Question: I state that in my app I'm using Parse.com for storing and managing data.
In my tableview I have introduced two different custom cells. A is displayed if there is an image and the other hand is displayed if the image is not present.
Now everything seems to work but when I go to make the application run the Tableview crash reporting this error:
46**
Can you explain where I'm wrong?
'''
- (void)viewDidLoad {
[super viewDidLoad];
self.FFTableView.delegate = self;
self.FFTableView.dataSource = self;
CellaSelezionata = -1;
}
-(void)viewDidAppear:(BOOL)animated {
[self QueryForPost];
}
-(void)QueryForPost {
PFQuery *QueryForFriend=[PFQuery queryWithClassName:FF_AMICIZIE_CLASS];
[QueryForFriend whereKey:FF_AMICIZIE_A_USER equalTo:[PFUser currentUser]];
[QueryForFriend whereKey:FF_AMICIZIE_STATO equalTo:@"Confermato"];
[QueryForFriend includeKey:FF_AMICIZIE_DA_USER];
PFQuery *QueryYES = [PFQuery queryWithClassName:FF_POST_CLASS];
[QueryYES whereKey:FF_POST_FLASH_POST_BOOLEANVALUE equalTo:[NSNumber numberWithBool:YES]];
[QueryYES whereKey:FF_POST_SCELTI equalTo:[PFUser currentUser]];
PFQuery *normalPostByFriends = [PFQuery queryWithClassName: FF_POST_CLASS];
[normalPostByFriends whereKey: FF_POST_FLASH_POST_BOOLEANVALUE equalTo: [NSNumber numberWithBool: NO]];
[normalPostByFriends whereKey: FF_POST_UTENTE matchesKey:FF_AMICIZIE_DA_USER inQuery:QueryForFriend];
PFQuery *normalPostByUser = [PFQuery queryWithClassName:FF_POST_CLASS];
[normalPostByUser whereKey:FF_POST_FLASH_POST_BOOLEANVALUE equalTo: [NSNumber numberWithBool: NO]];
[normalPostByUser whereKey:FF_POST_UTENTE equalTo: [PFUser currentUser]];
PFQuery *query = [PFQuery orQueryWithSubqueries:@[QueryYES,normalPostByFriends,normalPostByUser]];
[query includeKey:FF_POST_UTENTE];
[query orderByDescending:FF_CREATEDAT];
[query findObjectsInBackgroundWithBlock:^(NSArray *results, NSError *error) {
if (!error) {
ArrayforPost = [[NSMutableArray alloc] init];
for (PFObject *object in results) {
[ArrayforPost addObject:object];
}
[self.FFTableView reloadData];
}
}];
}
-(CGFloat)valoreAltezzaCella:(NSInteger)index {
PFObject *objectPost = [ArrayforPost objectAtIndex:index];
NSString *text = [objectPost objectForKey:@"Testo"];
CGSize MAX = CGSizeMake(230, 10000);
UIFont *FONT = [UIFont systemFontOfSize:14];
CGSize altezzaLabel = [text boundingRectWithSize:MAX options:NSStringDrawingUsesLineFragmentOrigin attributes:@{NSFontAttributeName:FONT }context:nil].size;
return altezzaLabel.height;
}
- (NSInteger)numberOfSectionsInTableView:(UITableView *)tableView {
return 1;
}
- (NSInteger)tableView:(UITableView *)tableView numberOfRowsInSection:(NSInteger)section {
return [ArrayforPost count];
}
- (UITableViewCell *)tableView:(UITableView *)tableView cellForRowAtIndexPath:(NSIndexPath *)indexPath {
PFObject *ObjectPost = [ArrayforPost objectAtIndex:indexPath.row];
// FIRST CUSTOM CELL
if (![ObjectPost objectForKey:FF_POST_IMMAGINE]) {
static NSString *IdentificazioneCella = @"CellPost";
FFCustomCellTimelineSocial * Cella = (FFCustomCellTimelineSocial *)[self.FFTableView dequeueReusableCellWithIdentifier:IdentificazioneCella];
if (Cella == nil) {
Cella = [[FFCustomCellTimelineSocial alloc]
initWithStyle:UITableViewCellStyleSubtitle
reuseIdentifier:IdentificazioneCella ];
}
Cella.backgroundCell.layer.cornerRadius = 2.0f;
Cella.backgroundCell.layer.borderColor = [UIColor colorWithRed:(219/255.0) green:(219/255.0) blue:(219/255.0) alpha:(1)].CGColor;
Cella.backgroundCell.layer.borderWidth = 1.0f;
Cella.backgroundCell.autoresizingMask = UIViewAutoresizingFlexibleHeight;
Cella.BackgroundText.layer.cornerRadius = 2.0f;
Cella.BackgroundText.layer.borderColor = [UIColor colorWithRed:(219/255.0) green:(219/255.0) blue:(219/255.0) alpha:(1)].CGColor;
Cella.BackgroundText.layer.borderWidth = 0.0f;
Cella.BackgroundText.autoresizingMask = UIViewAutoresizingFlexibleHeight;
Cella.TimeBackground.layer.cornerRadius = 2.0f;
Cella.TimeBackground.layer.borderColor = [UIColor colorWithRed:(219/255.0) green:(219/255.0) blue:(219/255.0) alpha:(1)].CGColor;
Cella.TimeBackground.layer.borderWidth = 1.0f;
Cella.ViewTestataCell.layer.cornerRadius = 2.0f;
Cella.ViewTestataCell.layer.borderColor = [UIColor colorWithRed:(219/255.0) green:(219/255.0) blue:(219/255.0) alpha:(1)].CGColor;
Cella.ViewTestataCell.layer.borderWidth = 1.0f;
Cella.FFImmagineUtente.layer.masksToBounds = YES;
Cella.FFImmagineUtente.layer.cornerRadius = 20.0f;
Cella.FFImmagineUtente.contentMode = UIViewContentModeScaleAspectFill;
Cella.FFTestoUtenteLabel.font = [UIFont fontWithName:@"Helvetica" size:14.0f];
NSString *text = [ObjectPost objectForKey:FF_POST_TEXT];
Cella.FFTestoUtenteLabel.text = text;
[Cella.FFTestoUtenteLabel setLineBreakMode:NSLineBreakByTruncatingTail];
NSDate *currDate = [NSDate date];
NSDateFormatter *dateFormatter = [[NSDateFormatter alloc]init];
[dateFormatter setDateFormat:@"dd MMM"];
NSString *dateString = [dateFormatter stringFromDate:currDate];
Cella.DataCorrente.text = dateString;
NSString *NomeUser = [[ObjectPost objectForKey:FF_POST_UTENTE] objectForKey:FF_USER_NOMECOGNOME];
Cella.FFNomeUtenteLabel.text = NomeUser;
NSString *ImmagineUtente = [[ObjectPost objectForKey:FF_POST_UTENTE] objectForKey:FF_USER_FOTOPROFILO];
Cella.FFImmagineUtente.file = (PFFile *)ImmagineUtente;
[Cella.FFImmagineUtente loadInBackground];
if (CellaSelezionata == indexPath.row) {
CGFloat AltezzaLabel = [self valoreAltezzaCella: indexPath.row];
Cella.FFTestoUtenteLabel.frame = CGRectMake(Cella.FFTestoUtenteLabel.frame.origin.x, Cella.FFTestoUtenteLabel.frame.origin.y, Cella.FFTestoUtenteLabel.frame.size.width, AltezzaLabel); }
else {
Cella.FFTestoUtenteLabel.frame = CGRectMake(Cella.FFTestoUtenteLabel.frame.origin.x, Cella.FFTestoUtenteLabel.frame.origin.y, Cella.FFTestoUtenteLabel.frame.size.width, 55);
}
PFObject *rowObject = [ArrayforPost objectAtIndex:indexPath.row];
if([[rowObject objectForKey:FF_POST_FLASH_POST_BOOLEANVALUE ] boolValue]) {
Cella.FlashPostImg.image = [UIImage imageNamed:@"FFNotificaFlash"];
}
else {
Cella.FlashPostImg.image = [UIImage imageNamed:@" "]; }
return Cella;
}
else {
// SECOND CUSTOM CELL
static NSString *IdentificazioneCellaIMG = @"CellIMG";
FFCustomCellWithImage * CellaIMG = (FFCustomCellWithImage * )[self.FFTableView dequeueReusableCellWithIdentifier:IdentificazioneCellaIMG];
CellaIMG = (FFCustomCellWithImage * )[self.FFTableView dequeueReusableCellWithIdentifier:IdentificazioneCellaIMG];
if (CellaIMG == nil) {
CellaIMG = [[FFCustomCellWithImage alloc]
initWithStyle:UITableViewCellStyleSubtitle
reuseIdentifier:IdentificazioneCellaIMG ];
}
NSString *FotoPostSocial = [ObjectPost objectForKey:FF_POST_IMMAGINE];
CellaIMG.FotoPost.file = (PFFile *)FotoPostSocial;
[CellaIMG.FotoPost loadInBackground];
CellaIMG.backgroundCell.layer.cornerRadius = 2.0f;
CellaIMG.backgroundCell.layer.borderColor = [UIColor colorWithRed:(219/255.0) green:(219/255.0) blue:(219/255.0) alpha:(1)].CGColor;
CellaIMG.backgroundCell.layer.borderWidth = 1.0f;
CellaIMG.backgroundCell.autoresizingMask = UIViewAutoresizingFlexibleHeight;
CellaIMG.TimeBackground.layer.cornerRadius = 2.0f;
CellaIMG.TimeBackground.layer.borderColor = [UIColor colorWithRed:(219/255.0) green:(219/255.0) blue:(219/255.0) alpha:(1)].CGColor;
CellaIMG.TimeBackground.layer.borderWidth = 1.0f;
CellaIMG.ViewTestataCell.layer.cornerRadius = 2.0f;
CellaIMG.ViewTestataCell.layer.borderColor = [UIColor colorWithRed:(219/255.0) green:(219/255.0) blue:(219/255.0) alpha:(1)].CGColor;
CellaIMG.ViewTestataCell.layer.borderWidth = 1.0f;
CellaIMG.FotoProfilo.layer.masksToBounds = YES;
CellaIMG.FotoProfilo.layer.cornerRadius = 20.0f;
CellaIMG.FotoProfilo.contentMode = UIViewContentModeScaleAspectFill;
CellaIMG.TestoPost.font = [UIFont fontWithName:@"Helvetica" size:14.0f];
NSString *text = [ObjectPost objectForKey:FF_POST_TEXT];
CellaIMG.TestoPost.text = text;
[CellaIMG.TestoPost setLineBreakMode:NSLineBreakByTruncatingTail];
NSDate *currDate = [NSDate date];
NSDateFormatter *dateFormatter = [[NSDateFormatter alloc]init];
[dateFormatter setDateFormat:@"dd MMM"];
NSString *dateString = [dateFormatter stringFromDate:currDate];
CellaIMG.DataPost.text = dateString;
NSString *NomeUser = [[ObjectPost objectForKey:FF_POST_UTENTE] objectForKey:FF_USER_NOMECOGNOME];
CellaIMG.NomeUtente.text = NomeUser;
NSString *ImmagineUtente = [[ObjectPost objectForKey:FF_POST_UTENTE] objectForKey:FF_USER_FOTOPROFILO];
CellaIMG.FotoProfilo.file = (PFFile *)ImmagineUtente;
[CellaIMG.FotoProfilo loadInBackground];
if (CellaSelezionata == indexPath.row) {
CGFloat AltezzaLabel = [self valoreAltezzaCella: indexPath.row];
CellaIMG.TestoPost.frame = CGRectMake(CellaIMG.TestoPost.frame.origin.x, CellaIMG.TestoPost.frame.origin.y, CellaIMG.TestoPost.frame.size.width, AltezzaLabel);
}
else {
CellaIMG.TestoPost.frame = CGRectMake(CellaIMG.TestoPost.frame.origin.x, CellaIMG.TestoPost.frame.origin.y, CellaIMG.TestoPost.frame.size.width, 75);
}
return CellaIMG;
}
}
- (CGFloat)tableView:(UITableView *)tableView heightForRowAtIndexPath:(NSIndexPath *)indexPath; {
if (CellaSelezionata == indexPath.row) {
//SPAZIO INTERNO VERSO IL BASSO QUANDO APRI LA CELLA
return [self valoreAltezzaCella:indexPath.row] + 60 * 2;
}
else {
//GRANDEZZA CELLA PRIMA DI APRIRE
return 155 + 10 * 2;
}
}
-(NSIndexPath *)tableView:(UITableView *)tableView willSelectRowAtIndexPath:(NSIndexPath *)indexPath {
if ([self valoreAltezzaCella:indexPath.row] > 65) {
return indexPath;
} else {
return nil;
}
}
-(void)tableView:(UITableView *)tableView didSelectRowAtIndexPath:(NSIndexPath *)indexPath {
if (CellaSelezionata == indexPath.row) {
CellaSelezionata = -1;
[tableView reloadRowsAtIndexPaths:[NSArray arrayWithObject:indexPath] withRowAnimation:UITableViewRowAnimationFade];
return;
}
if (CellaSelezionata >= 0) {
NSIndexPath *previousPath = [NSIndexPath indexPathForRow:CellaSelezionata inSection:0];
CellaSelezionata = indexPath.row;
[tableView reloadRowsAtIndexPaths:[NSArray arrayWithObject:previousPath] withRowAnimation:UITableViewRowAnimationFade];
}
CellaSelezionata = indexPath.row;
[tableView reloadRowsAtIndexPaths:[NSArray arrayWithObject:indexPath] withRowAnimation:UITableViewRowAnimationFade];
}
'''

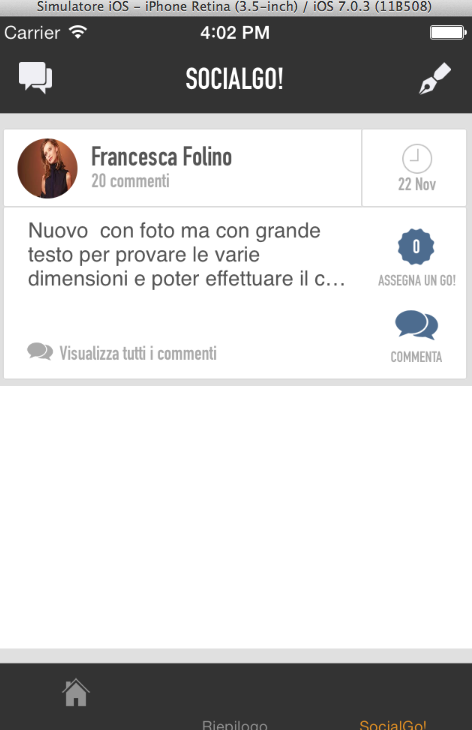
Answer: '''
dequeueReusableCellWithIdentifier - can return you nil
'''
You need to check that and create a cell if that happens:
'''
FFCustomCellTimelineSocial * Cella = (FFCustomCellTimelineSocial *)[self.FFTableView dequeueReusableCellWithIdentifier:IdentificazioneCella];
if (Cella == nil) {
Cella = [[[FFCustomCellTimelineSocial alloc]
initWithStyle:UITableViewCellStyleSubtitle
reuseIdentifier:CellIdentifier] autorelease];
}
'''